Aerial crown-view tile of a tropical tree (Barro Colorado Island, Panama), acquired 20250217:
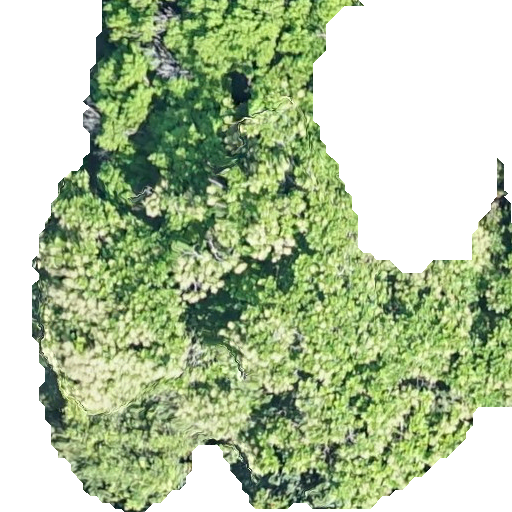
Species: Anacardium excelsum
GBIF accepted scientific name: Anacardium excelsum
Crown area: 281.236 m²